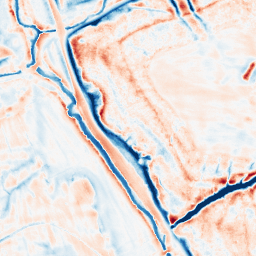
Category: edge_preserving
Decomposition family: bilateral
Decomposition parameters: d: 21
sigma_color: 75
sigma_space: 75
Upsampling method: bicubic
Upsampling parameters: scale: 2
Upsampling scale: 2